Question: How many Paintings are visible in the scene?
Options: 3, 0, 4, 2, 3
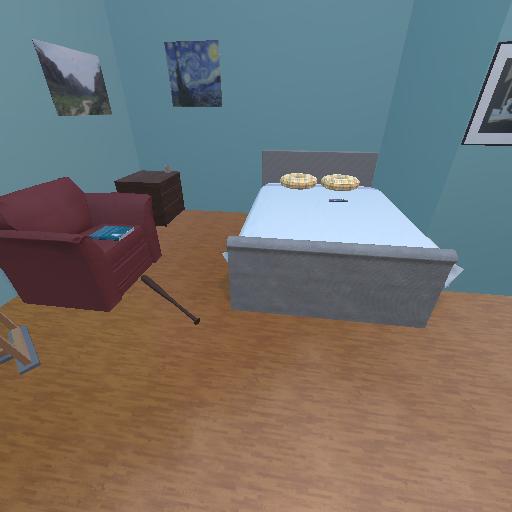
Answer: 3